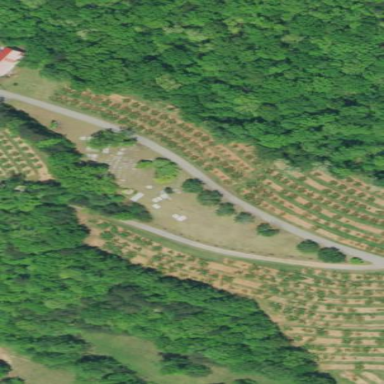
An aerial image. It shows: Cemetery.